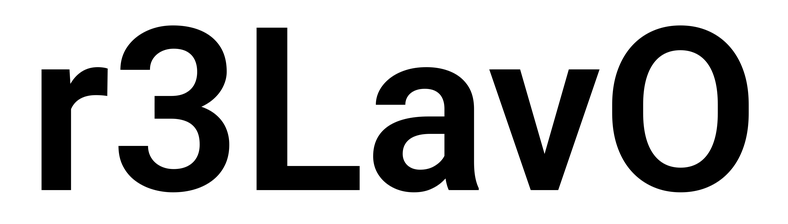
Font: Roboto_SemiBold